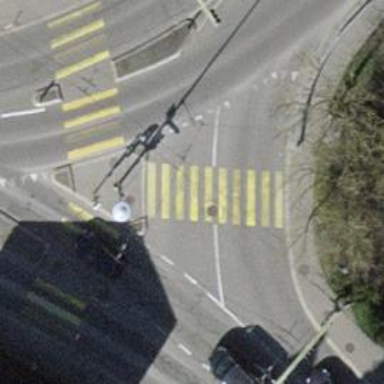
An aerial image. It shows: Crossing with traffic signals.